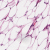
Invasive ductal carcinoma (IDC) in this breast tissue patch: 0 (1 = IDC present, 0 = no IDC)